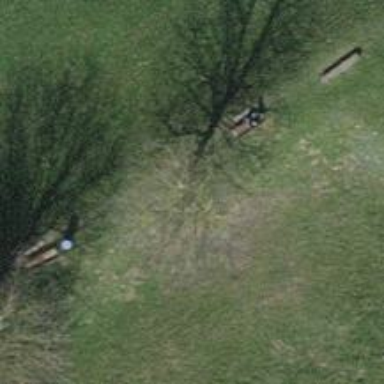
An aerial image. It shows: Bench for seating.